Field crop: maize
Growth stage: 2
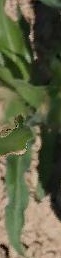
Species: maize